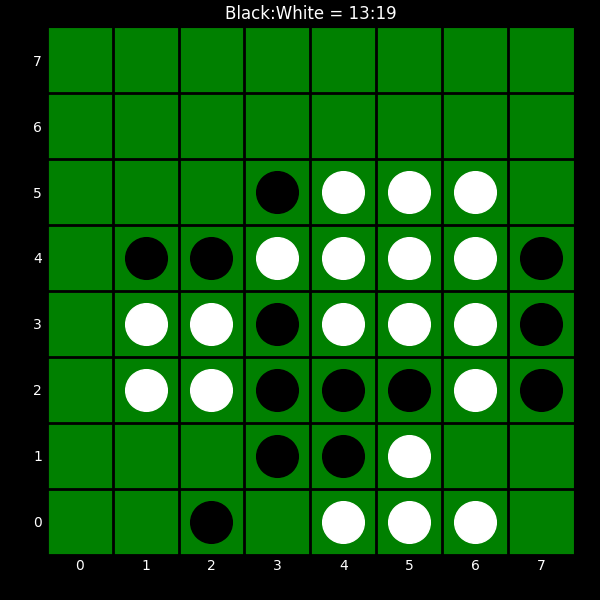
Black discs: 13
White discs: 19